Question: I'm making a bar chart to show the percent of a sample that identifies as each of a set list of political parties across multiple years. That's fine. The trouble is getting the percent calculation on the vertical axis to use each year's total count as its denominator in the percentage calculation (it uses the total count across all years as that denominator).
In other words, the bars I'm generating add up to 100% but, considering this represents three years of data, I want them to add up to 300%. The sample size from each year varies, so multiplying vertical axis values times the number of years in the sample won't work.
'''
ggplot(df.graph, aes(x=Answer, y=..count../sum(..count..), fill=Year)) +
geom_bar(position="dodge")+
scale_y_continuous(labels = function(x) paste0(x*100, "%"))+
theme(axis.text.x=element_text(angle=45,hjust=1))+
xlab(NULL)+
ylab(NULL)
'''

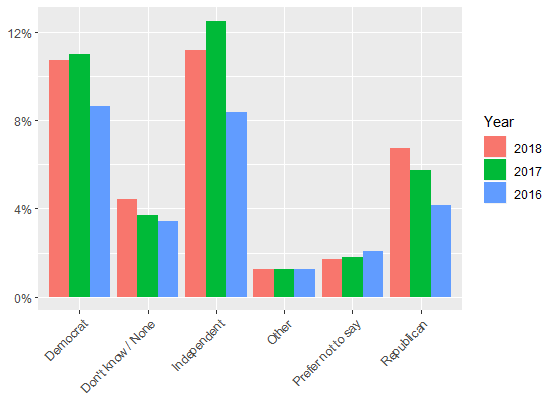
Answer: Rather than using the default 'geom_bar(stat = "count")', try 'geom_bar(stat = "identity")'. You might easily calculate the percentage with 'dplyr'. For example, consider 'ggplot2::mpg' data,
> This dataset contains a subset of the fuel economy data that the EPA makes available on <URL>
'''
ggplot2::mpg %>% select(manufacturer, year)
#> # A tibble: 234 x 2
#> manufacturer year
#> <chr> <int>
#> 1 audi 1999
#> 2 audi 1999
#> 3 audi 2008
#> 4 audi 2008
#> 5 audi 1999
#> 6 audi 1999
#> 7 audi 2008
#> 8 audi 1999
#> 9 audi 1999
#> 10 audi 2008
#> # ... with 224 more rows
'''
- 'manufacturer'- 'year'
---
'''
library(tidyverse)
'''
## 1. Percentage versus year
You can calculate the percentage of each 'manufacturer' over 'year'. In other words, the in each 'manufacturer' might be 1.
Also, you can use 'scales::percent' instead of 'labels = function(x) paste0(x*100, "%")'.
'''
mpg %>%
group_by(manufacturer) %>%
mutate(N = n()) %>% # number of each manufacturer
group_by(manufacturer, year) %>% # pair of manu, year
summarise(perc = n() / unique(N)) %>% # n() = number of each pair => n()/N = proportion
ggplot() +
aes(x = manufacturer, y = perc, fill = factor(year)) +
geom_bar(position = "dodge", stat = "identity") + # use y as y axis
scale_y_continuous(labels = scales::percent) +
theme(axis.text.x = element_text(angle = 45, hjust = 1),
axis.title = element_blank()) +
labs(fill = "Year")
'''
<URL>
Adding each tick(red and blue), you can get 100% each.
---
## 2. Percentage over year
On the other hand, you can compute proportion of 'manufacturer' in each 'year' so that the .
'''
mpg %>%
group_by(year) %>%
mutate(N = n()) %>%
group_by(manufacturer, year) %>%
summarise(perc = n() / unique(N)) %>%
ggplot() +
aes(x = manufacturer, y = perc, fill = factor(year)) +
geom_bar(position = "dodge", stat = "identity") +
scale_y_continuous(labels = scales::percent) +
theme(axis.text.x = element_text(angle = 45, hjust = 1),
axis.title = element_blank()) +
labs(fill = "Year")
'''
<URL>
Adding each colour, you can get 100% each.